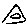
Label: triangle